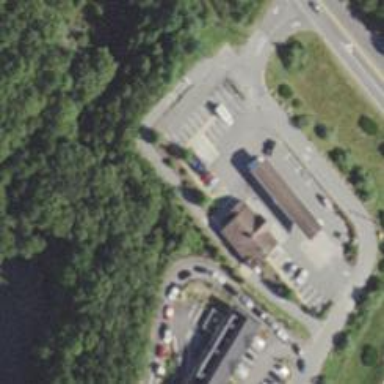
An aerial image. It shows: Convenience shop.